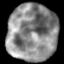
Tissue: lung
Cell type: Epithelial cells
Senescence score: 0.1743
Nuclear area (px): 2787
Mean DAPI intensity: 138.353